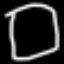
Label: square